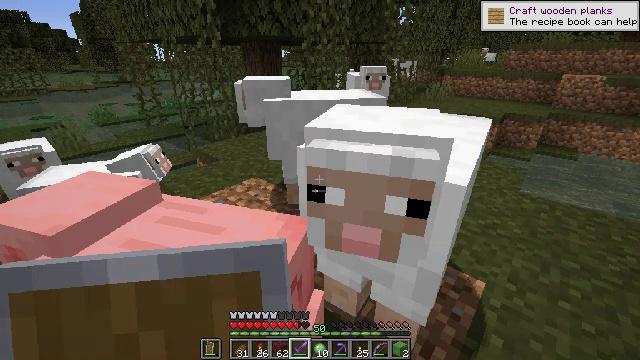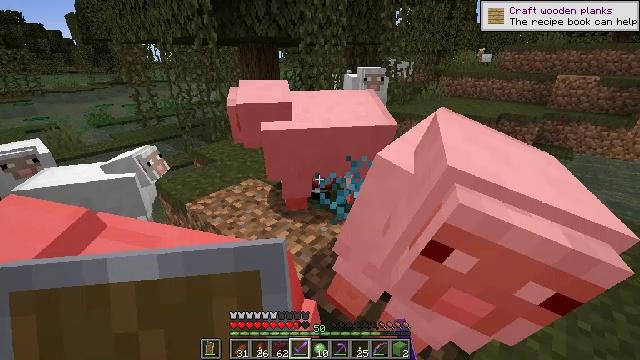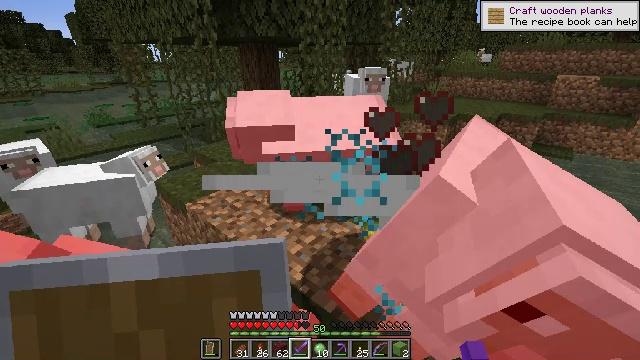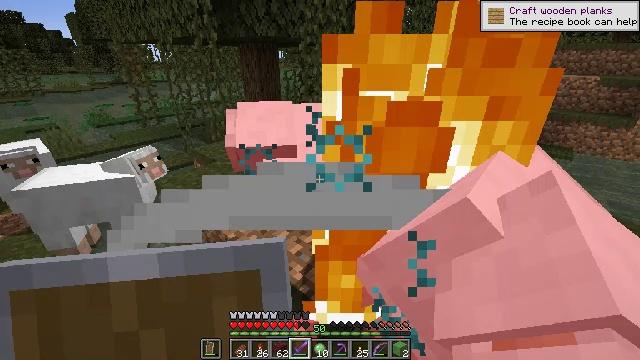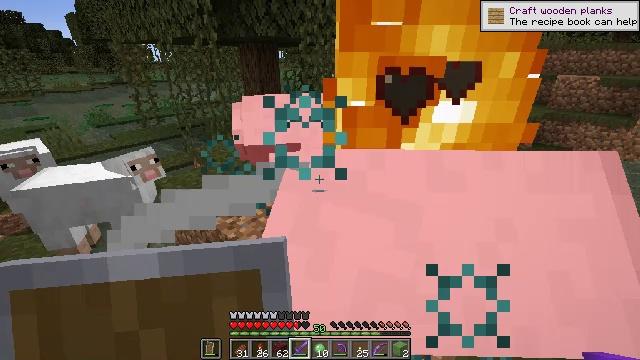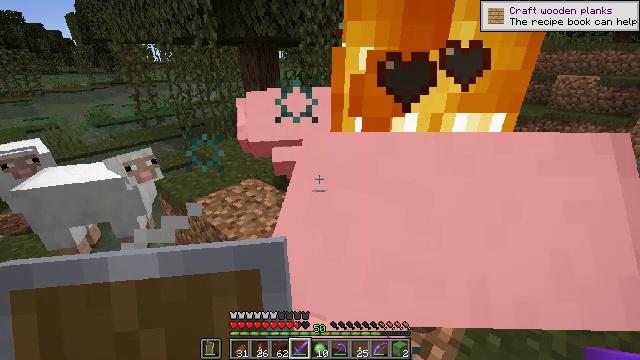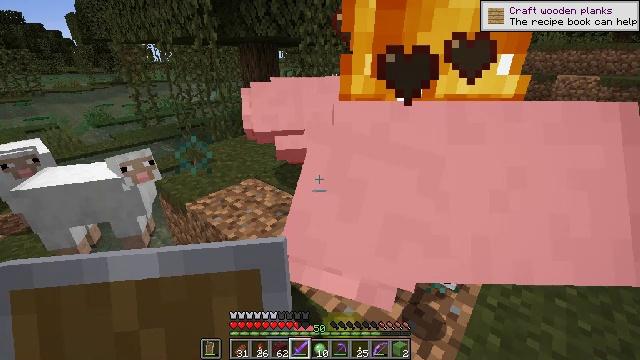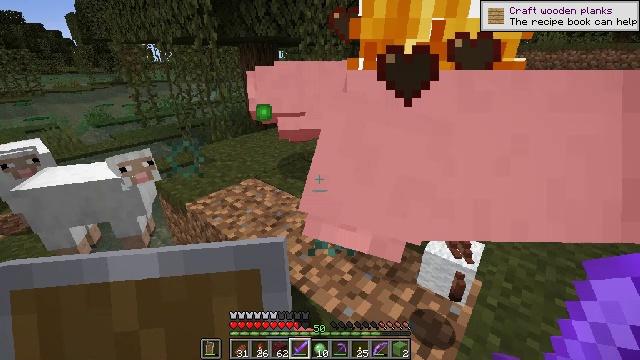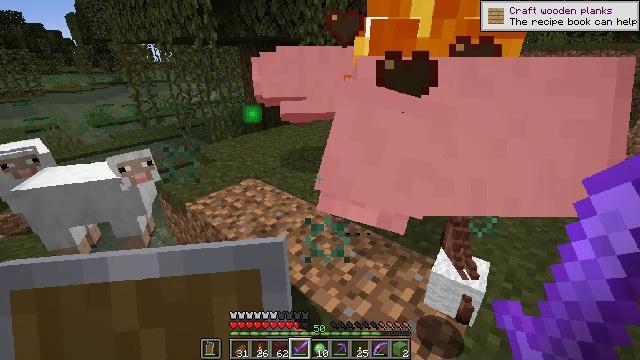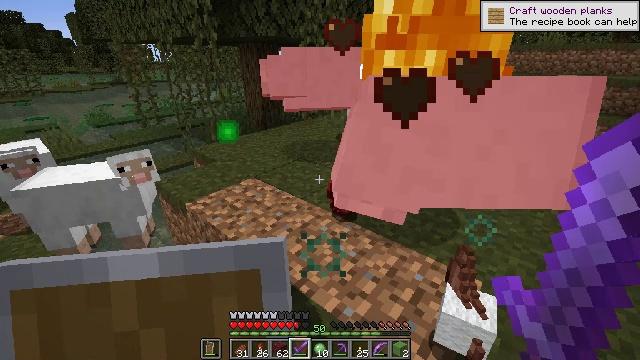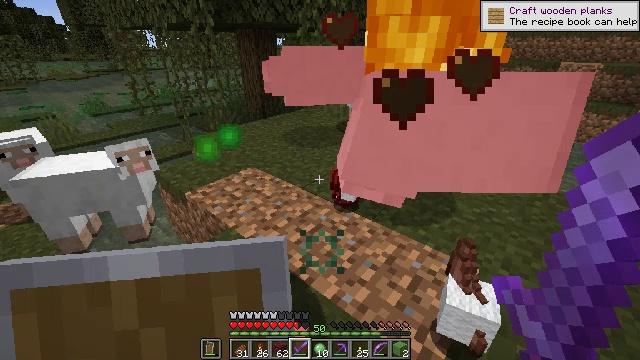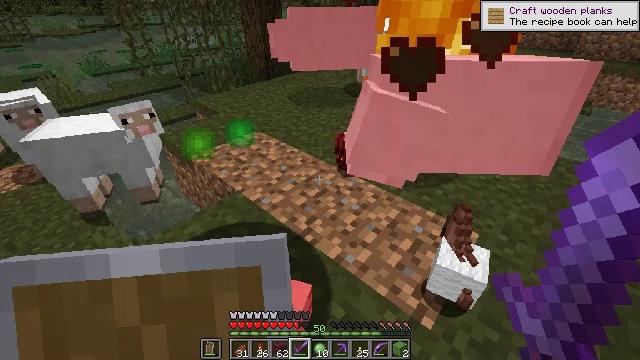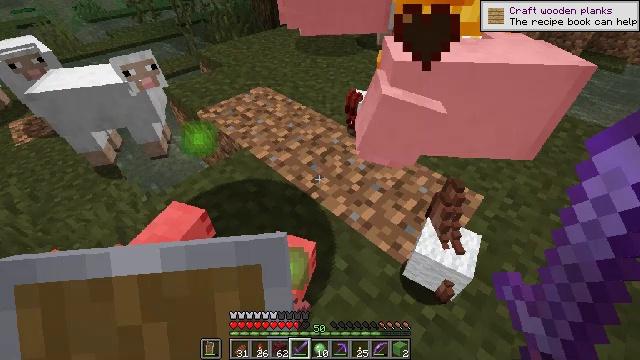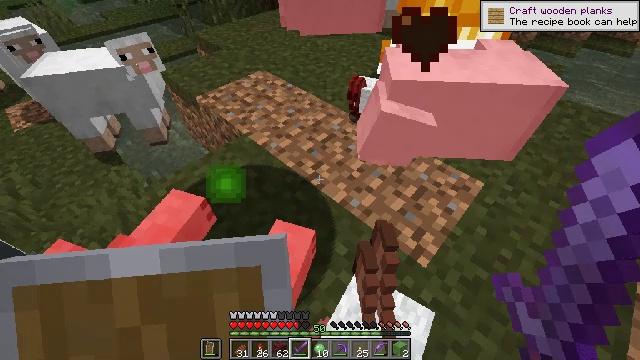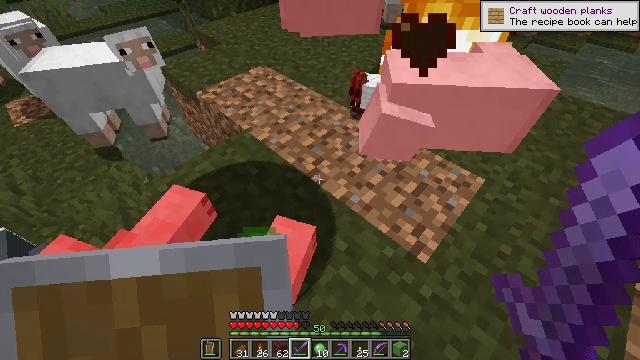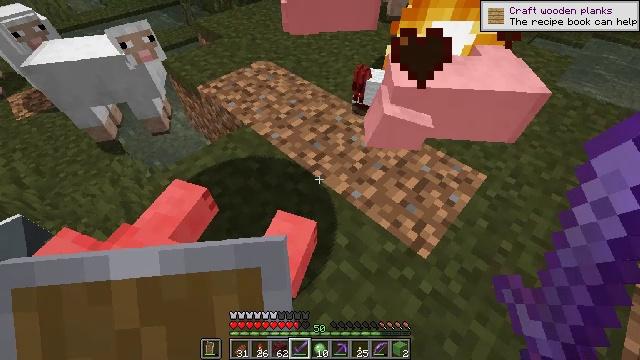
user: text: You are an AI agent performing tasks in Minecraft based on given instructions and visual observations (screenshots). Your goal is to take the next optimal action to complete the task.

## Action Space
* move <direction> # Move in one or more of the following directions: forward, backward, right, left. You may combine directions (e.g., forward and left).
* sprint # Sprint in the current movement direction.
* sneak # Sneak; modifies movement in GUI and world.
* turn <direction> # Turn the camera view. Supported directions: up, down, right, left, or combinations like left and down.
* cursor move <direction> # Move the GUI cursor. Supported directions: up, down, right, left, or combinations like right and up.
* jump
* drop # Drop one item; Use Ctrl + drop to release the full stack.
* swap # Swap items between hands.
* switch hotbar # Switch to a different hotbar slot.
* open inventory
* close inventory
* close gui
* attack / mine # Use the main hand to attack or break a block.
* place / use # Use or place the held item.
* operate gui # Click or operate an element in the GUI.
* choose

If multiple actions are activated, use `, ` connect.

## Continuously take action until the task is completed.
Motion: motion action
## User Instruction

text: Kill mobs.
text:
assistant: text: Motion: no_op
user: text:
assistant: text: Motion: no_op
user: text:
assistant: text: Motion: no_op
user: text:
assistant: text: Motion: no_op
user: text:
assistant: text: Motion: no_op
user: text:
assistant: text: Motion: no_op
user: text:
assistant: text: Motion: no_op
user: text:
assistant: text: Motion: no_op
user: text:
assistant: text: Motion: no_op
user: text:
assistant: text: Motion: turn down
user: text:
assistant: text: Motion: turn left and down
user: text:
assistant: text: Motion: turn left and down
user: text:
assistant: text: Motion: turn down
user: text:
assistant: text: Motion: no_op
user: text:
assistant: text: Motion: turn down
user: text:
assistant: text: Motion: turn left and down
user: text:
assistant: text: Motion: turn left and down
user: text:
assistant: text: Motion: no_op
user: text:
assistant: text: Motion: no_op
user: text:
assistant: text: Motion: no_op
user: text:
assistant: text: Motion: move forward
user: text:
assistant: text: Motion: move forward and move right
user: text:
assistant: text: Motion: move forward and move right, turn left
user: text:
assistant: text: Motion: move forward and move right, turn left
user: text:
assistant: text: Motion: move forward and move right, turn left
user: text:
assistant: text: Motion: move forward and move right, turn left
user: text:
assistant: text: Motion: move forward and move right, turn left
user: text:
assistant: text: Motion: move forward and move right, turn left
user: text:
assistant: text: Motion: move forward and move right
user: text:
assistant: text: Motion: move forward and move right